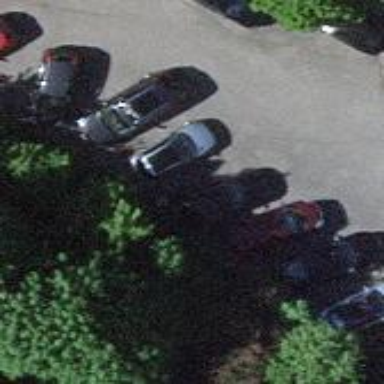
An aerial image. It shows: Parking area.